Interaction volume radius: 10 \u00c5
Interaction volume height: 10 \u00c5
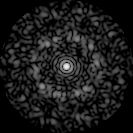
Disorder parameter: 0.7935